Field crop: maize
Growth stage: 2
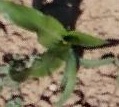
Species: maize